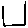
Label: circle